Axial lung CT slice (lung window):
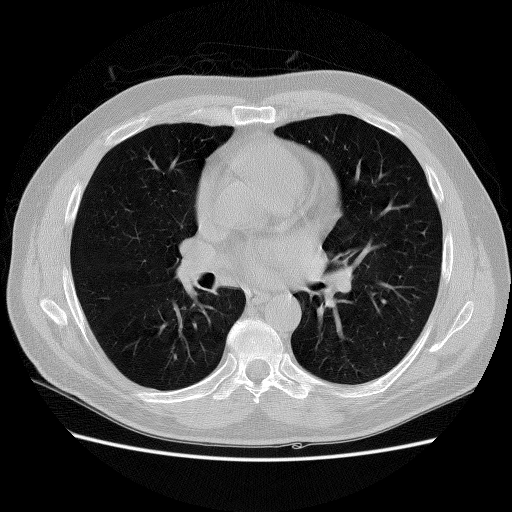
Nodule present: no